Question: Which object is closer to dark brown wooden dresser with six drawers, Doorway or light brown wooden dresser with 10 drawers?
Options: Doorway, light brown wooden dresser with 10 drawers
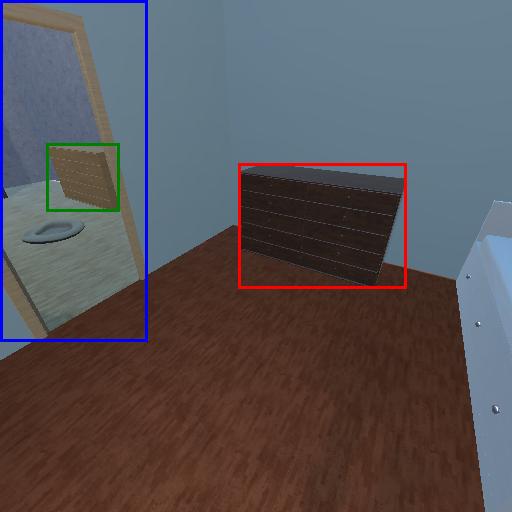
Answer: Doorway